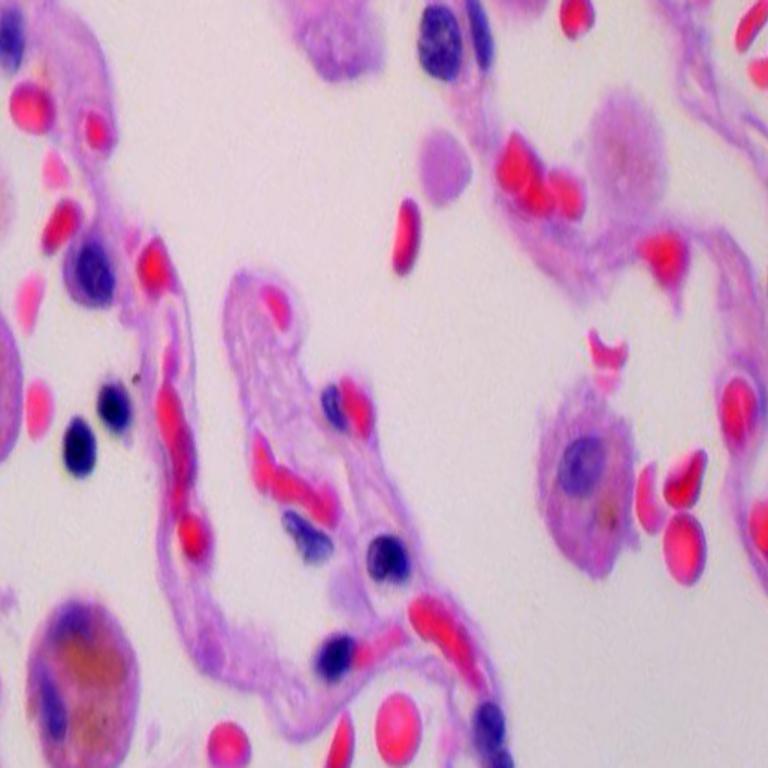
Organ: lung
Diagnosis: benign